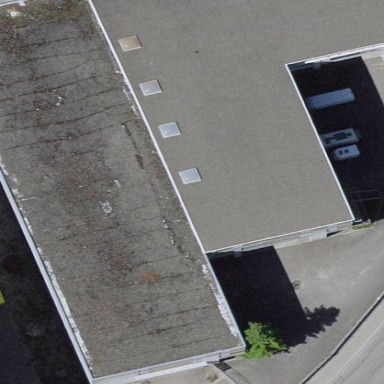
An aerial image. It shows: Group of garages.